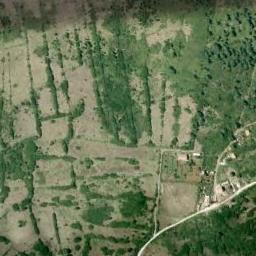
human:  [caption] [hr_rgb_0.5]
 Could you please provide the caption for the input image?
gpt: Many green plants are on the terrace .

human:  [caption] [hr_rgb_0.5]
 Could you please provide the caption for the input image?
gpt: There is a straight path between the terraces .

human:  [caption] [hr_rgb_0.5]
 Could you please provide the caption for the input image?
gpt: There is a winding narrow road next to a large brown and green mixed terraces .

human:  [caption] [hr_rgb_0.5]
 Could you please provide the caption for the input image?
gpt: The bare and green terrace is next to some trees .

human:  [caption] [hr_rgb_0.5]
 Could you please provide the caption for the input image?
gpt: There are green meadows beside the terraces .